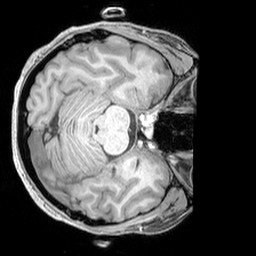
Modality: T1w
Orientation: axial
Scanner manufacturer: siemens
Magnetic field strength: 3 T
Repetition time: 2.3 s
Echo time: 0.00226 s